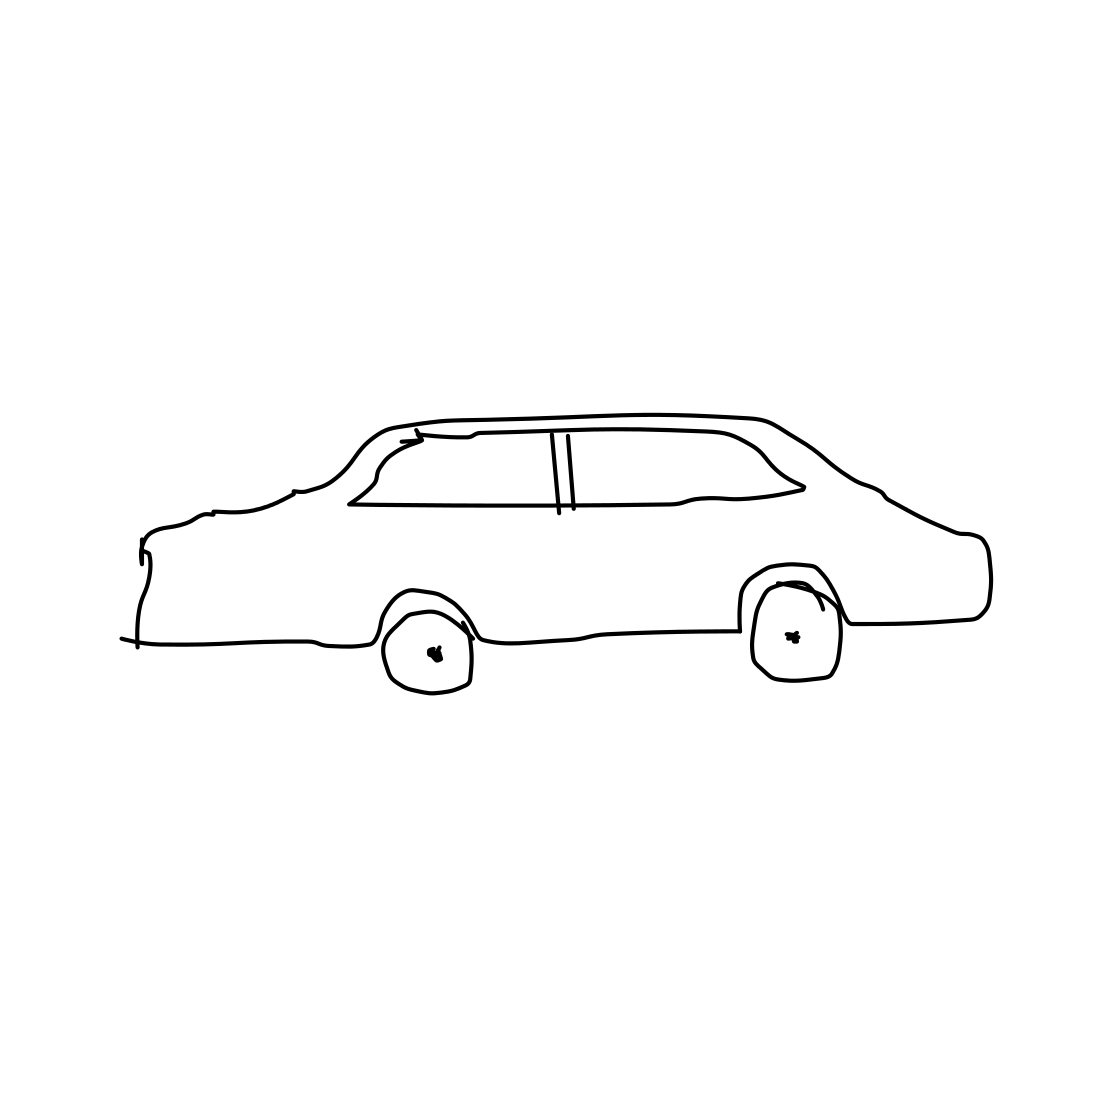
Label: car (sedan)